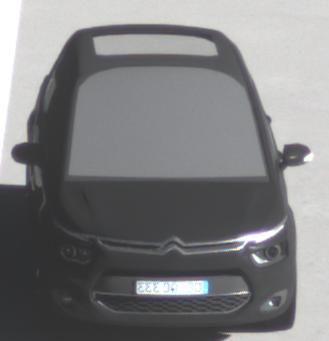
Make: Citroen
Model: Grand C4 Picasso VTi 120
Detailed model: Grand C4 Picasso (II)
Model produced from: 2013/10
Model produced until: 2015/02
Doors: 5
Color: black
Road condition: dry road
Daytime: morning or afternoon
Contrast: high contrast